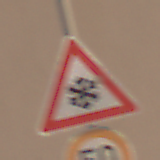
Verkehrszeichen: SchneeOderEisglaette
Zusatzzeichen unten: Geschwindigkeit50
Umgebung: Outdoor, Urban
Tageszeit: Midday
Wetter: PartlyCloudy
Licht: Natural
Jahreszeit: NotSpecified
Kontrast: MediumContrast